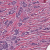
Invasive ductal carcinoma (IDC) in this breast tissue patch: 1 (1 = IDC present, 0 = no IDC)